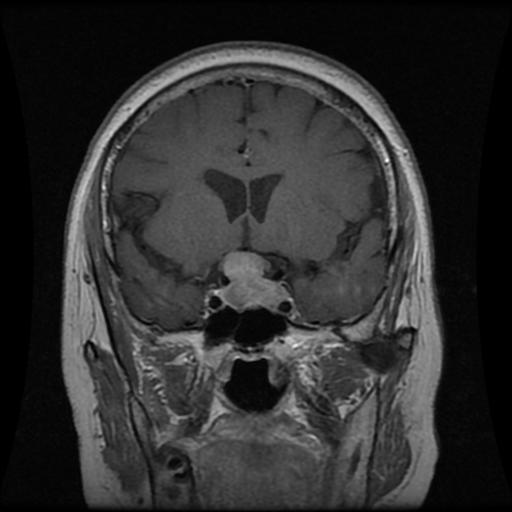
Label: pituitary